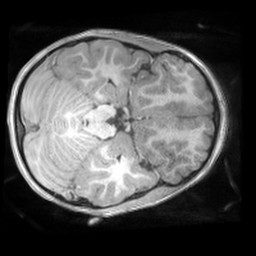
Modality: T1w
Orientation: axial
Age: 4
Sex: female
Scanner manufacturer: siemens
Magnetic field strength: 3 T
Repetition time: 2.53 s
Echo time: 0.00164 s